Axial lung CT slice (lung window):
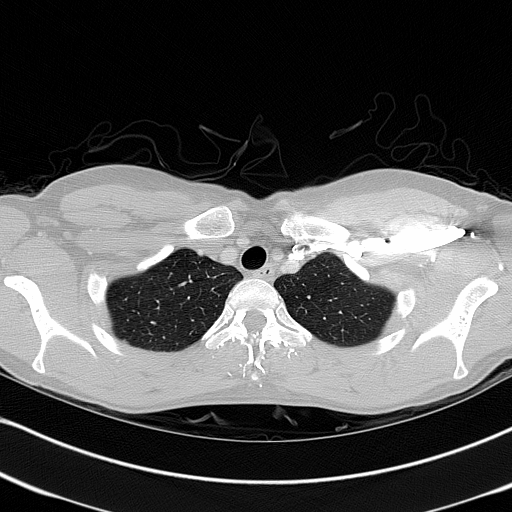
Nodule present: no